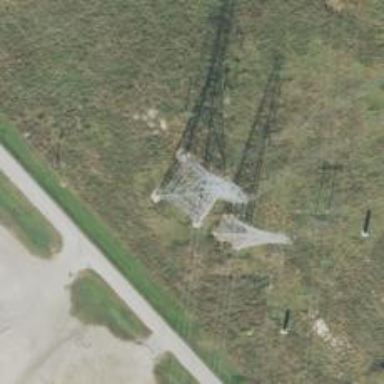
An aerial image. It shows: Power tower.